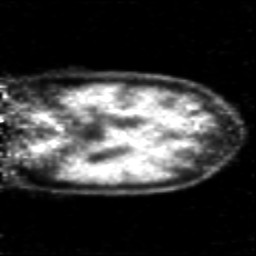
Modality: PET
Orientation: coronal
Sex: male
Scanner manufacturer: siemens